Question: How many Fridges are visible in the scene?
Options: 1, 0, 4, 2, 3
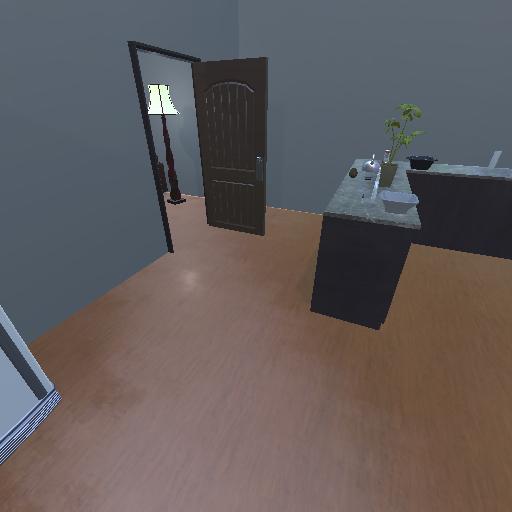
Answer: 1